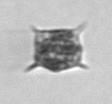
Label: Dictyocha